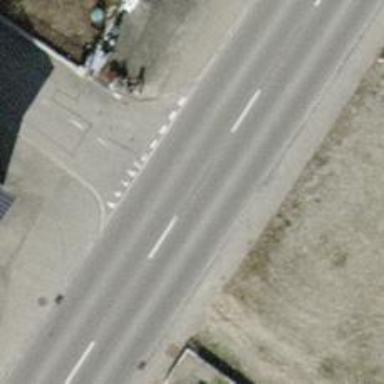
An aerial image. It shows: Primary highway with asphalt surface. There are sidewalks on both sides of the road.